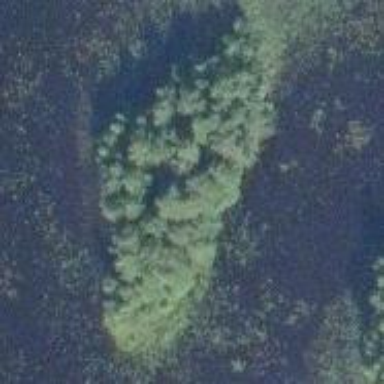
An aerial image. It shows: Islet.